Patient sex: M
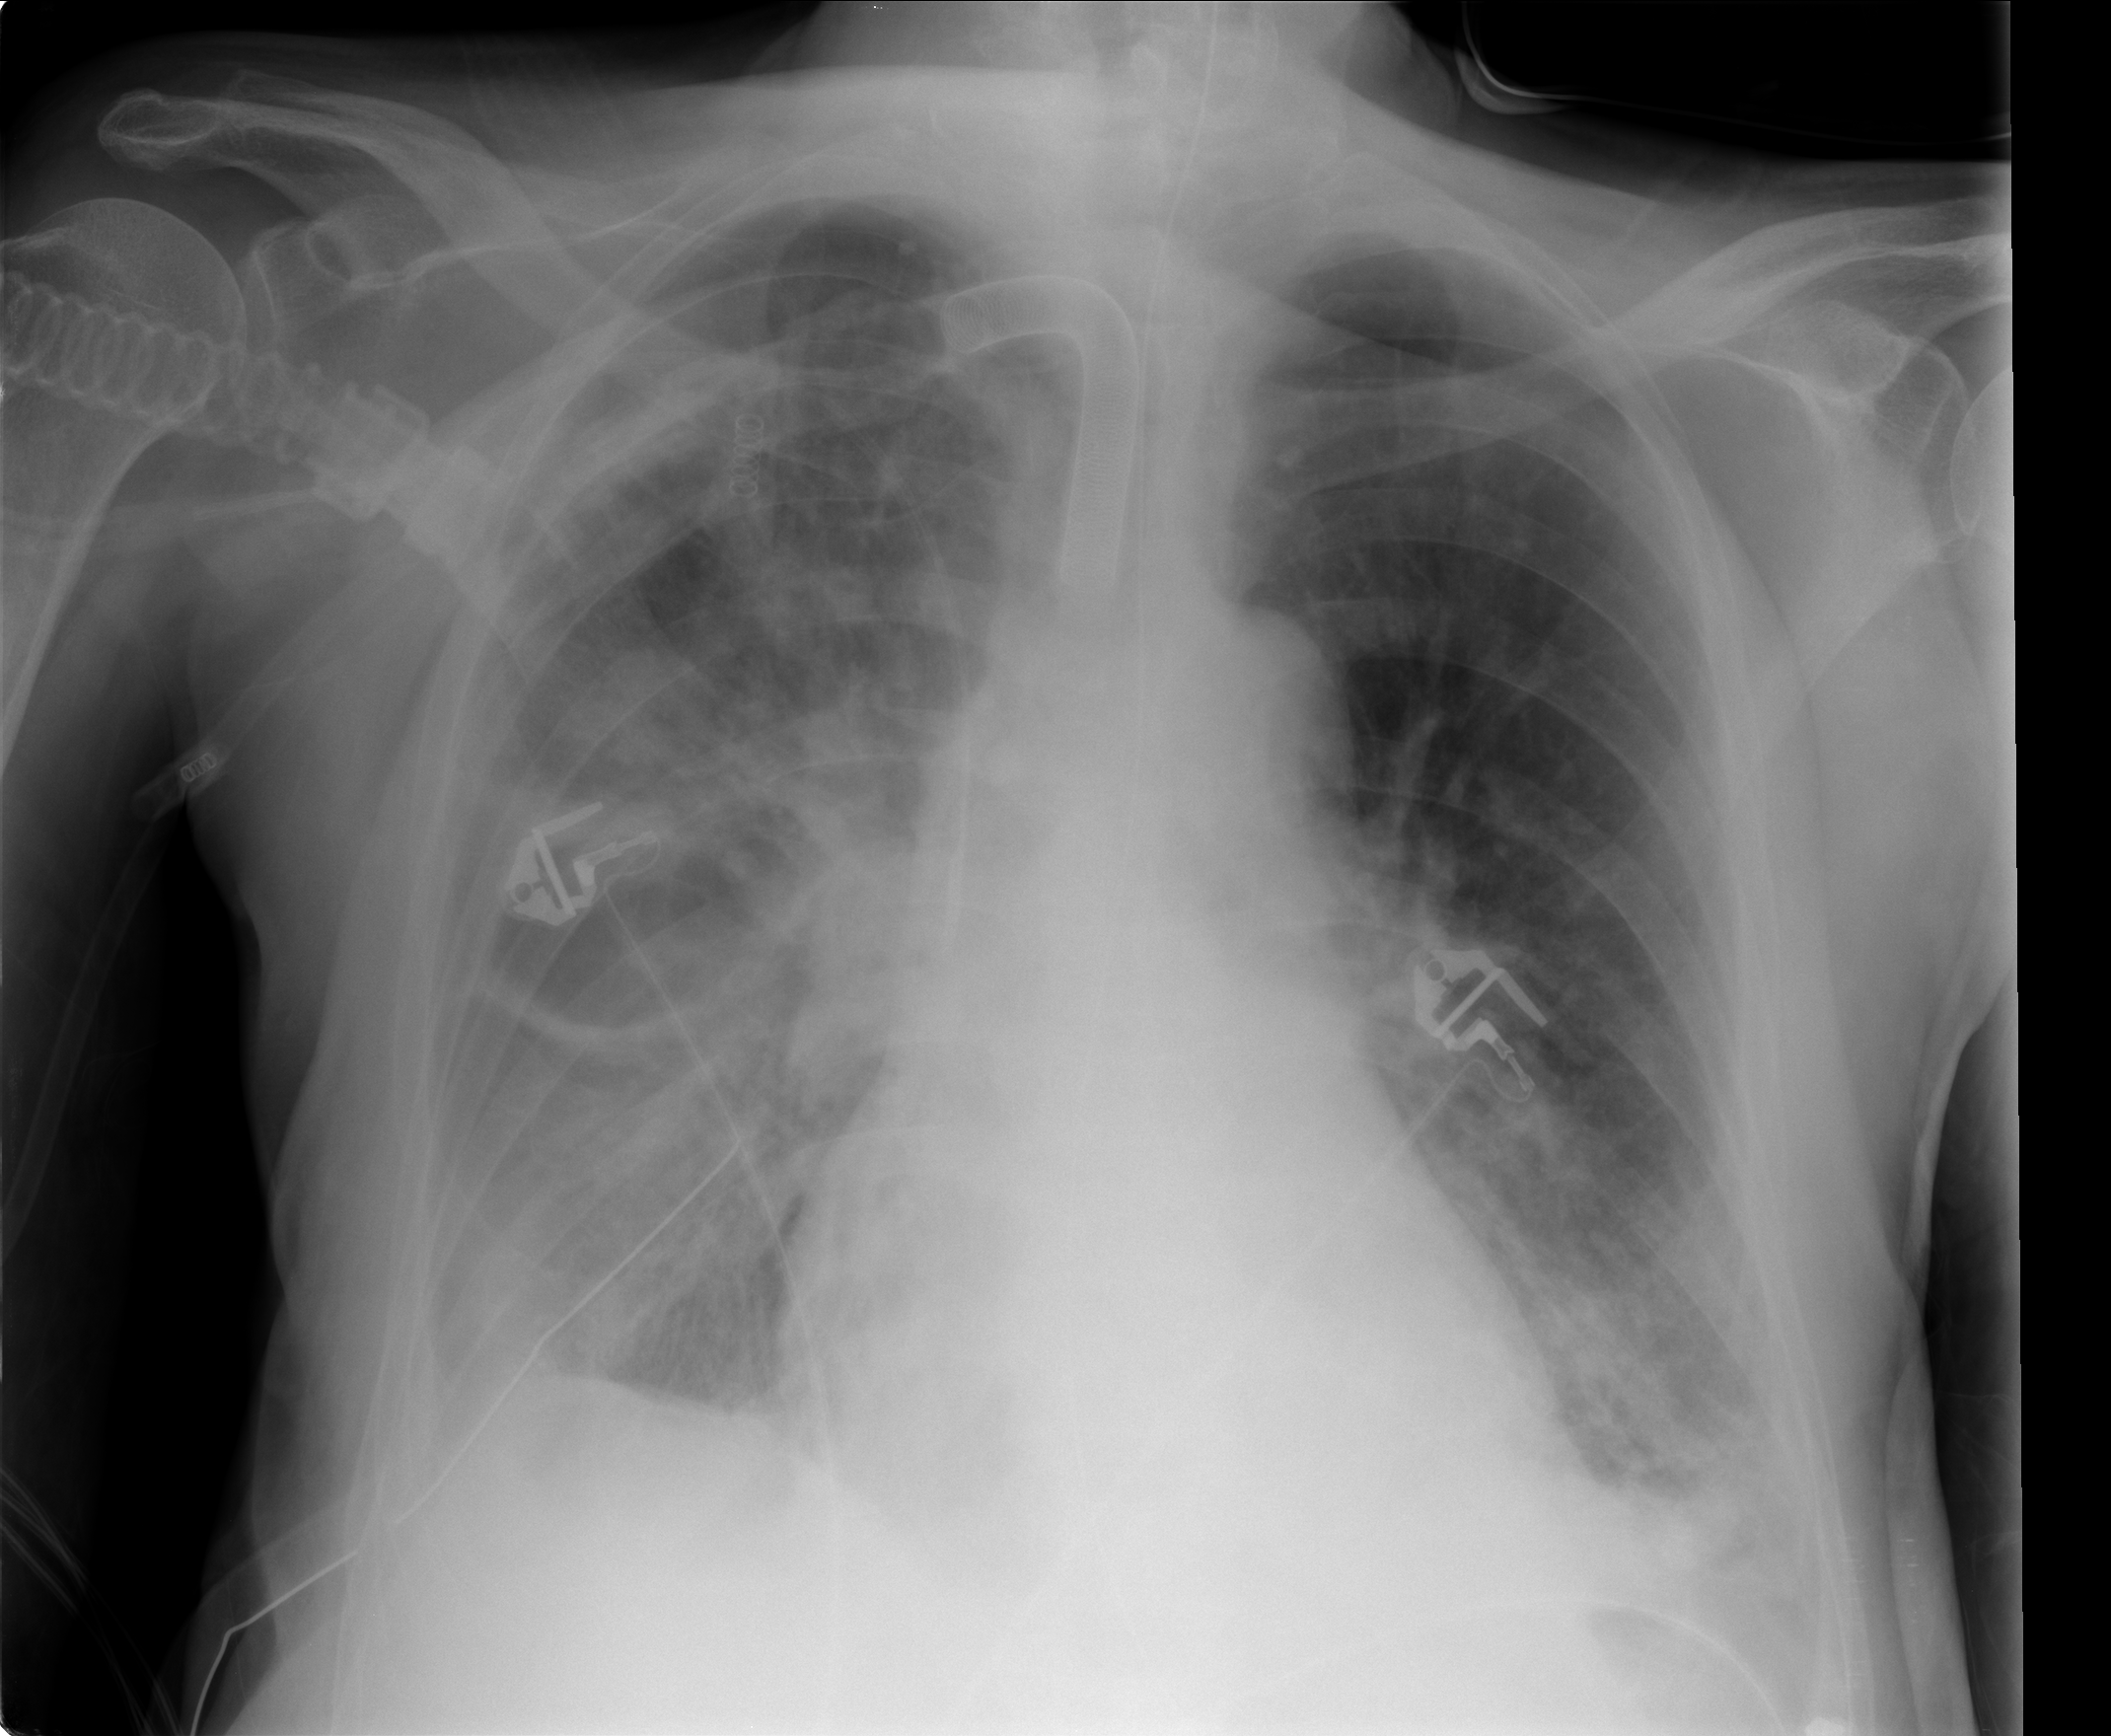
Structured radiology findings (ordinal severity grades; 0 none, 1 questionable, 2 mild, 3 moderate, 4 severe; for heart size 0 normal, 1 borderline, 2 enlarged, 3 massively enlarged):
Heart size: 0
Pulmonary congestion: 2
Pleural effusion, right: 2
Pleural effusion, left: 2
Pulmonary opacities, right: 2
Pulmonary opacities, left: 2
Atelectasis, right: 3
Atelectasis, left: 2